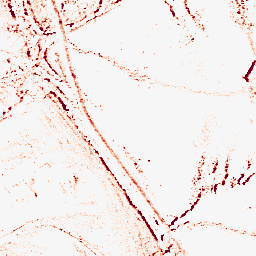
Category: morphological
Decomposition family: morphological_rect
Decomposition parameters: operation: opening
width: 5
height: 3
Upsampling method: nearest
Upsampling parameters: scale: 2
Upsampling scale: 2